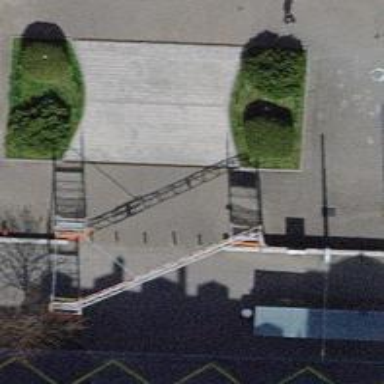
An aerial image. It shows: Bollard barrier.